Question: When <URL> is displayed in a narrow browser window, a problem arises with the display of the photo captions at the bottom of the page, e.g.

As you can see, the caption extends beyond the right-hand side of the photo. Ideally I would like the photo to be the same width as the caption, but making the caption narrower to match the photo's width would also be acceptable.
The markup for a single photo and caption is
'''
<div class="four columns">
<div class="ft-work">
<img src="images/slider/mum-daughter.jpg">
<div class="ft-work-title text-center">
<h5 class="alt-h">Caption??</h5>
</div>
</div>
</div>
'''
I discovered that if I remove this rule
'''
#featured-work-slider img {
width: auto !important;
}
'''
the width of the photo matches the caption, but the image looks horribly stretched.
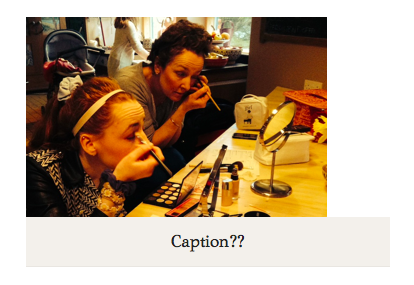
Answer: I see this rule in your stylesheet:
'''
#featured-work-slider img {
display: inline-block !important;
width: auto !important;
}
'''
Switching it to the following did the trick for me (for both mobile and desktop sizes).
'''
#featured-work-slider img {
display: inline-block !important;
width: 100%;
height: auto;
}
'''